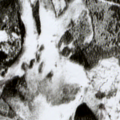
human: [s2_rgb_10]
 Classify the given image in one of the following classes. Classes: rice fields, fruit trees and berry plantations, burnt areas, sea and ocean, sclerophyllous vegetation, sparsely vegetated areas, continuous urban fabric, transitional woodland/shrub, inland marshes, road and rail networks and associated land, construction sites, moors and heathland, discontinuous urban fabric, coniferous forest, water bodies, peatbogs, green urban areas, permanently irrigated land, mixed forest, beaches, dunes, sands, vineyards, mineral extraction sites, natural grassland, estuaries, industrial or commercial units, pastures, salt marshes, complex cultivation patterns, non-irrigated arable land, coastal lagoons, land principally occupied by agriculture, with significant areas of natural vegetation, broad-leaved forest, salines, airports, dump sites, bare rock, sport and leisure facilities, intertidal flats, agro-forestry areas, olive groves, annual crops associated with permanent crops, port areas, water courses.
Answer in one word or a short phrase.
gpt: coniferous forest, transitional woodland/shrub, peatbogs